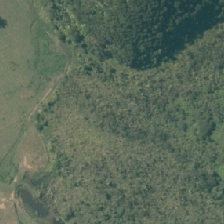
Land cover: herbaceous_freshwater_vege